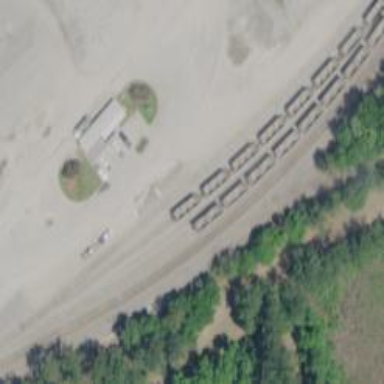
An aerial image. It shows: Railway yard for aggregate freight services.